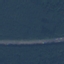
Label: Highway